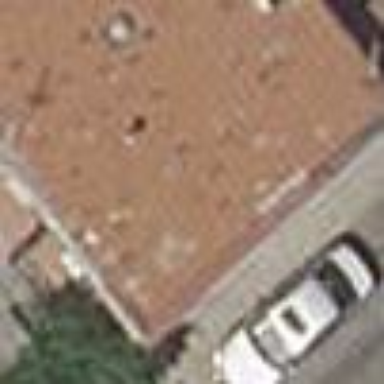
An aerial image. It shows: Terrace building.